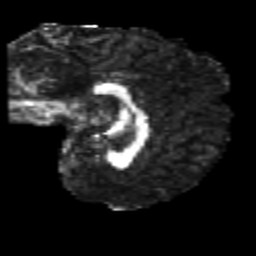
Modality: FA
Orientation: sagittal
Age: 21
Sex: female
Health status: healthy
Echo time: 0.074 s